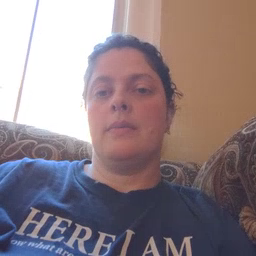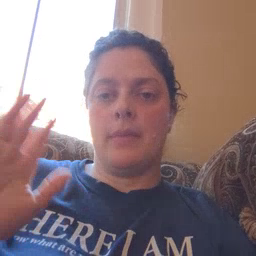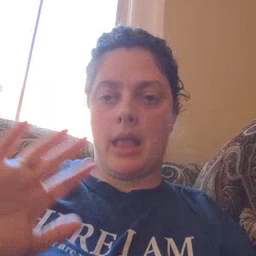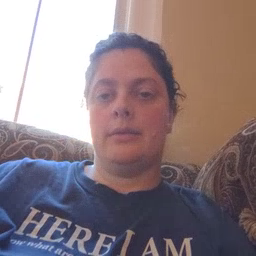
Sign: bye